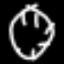
Label: clock